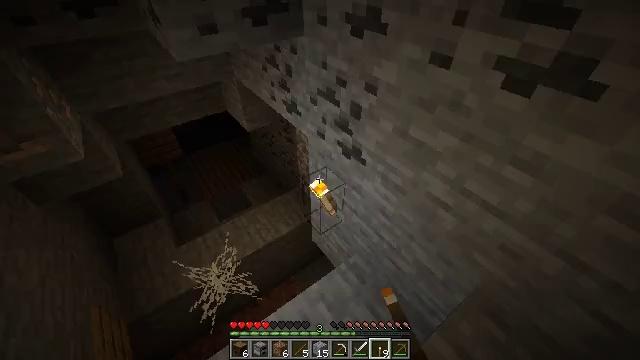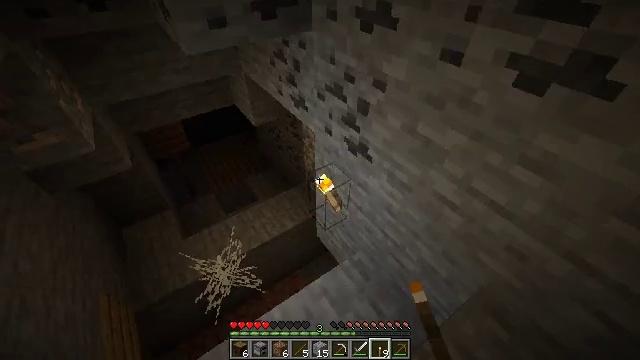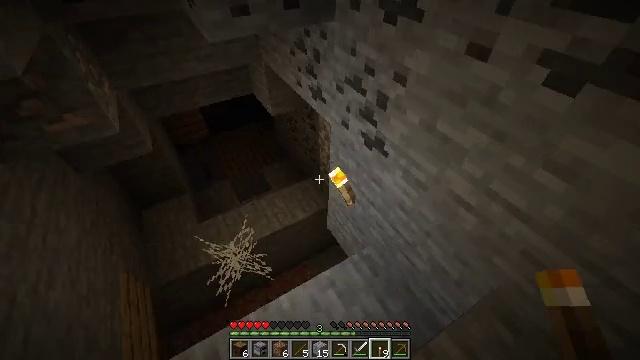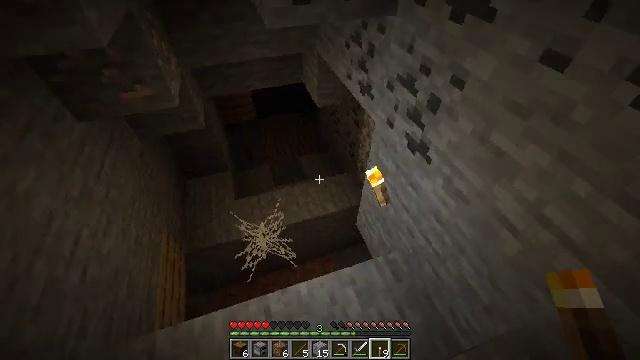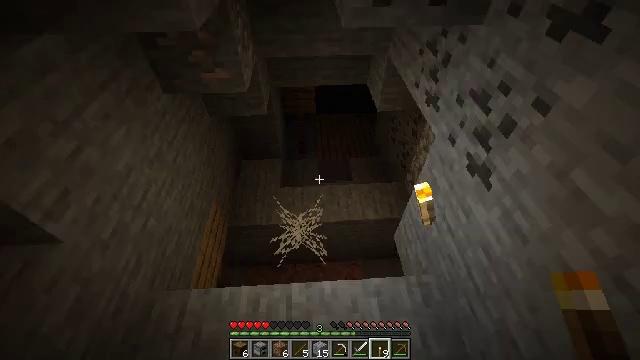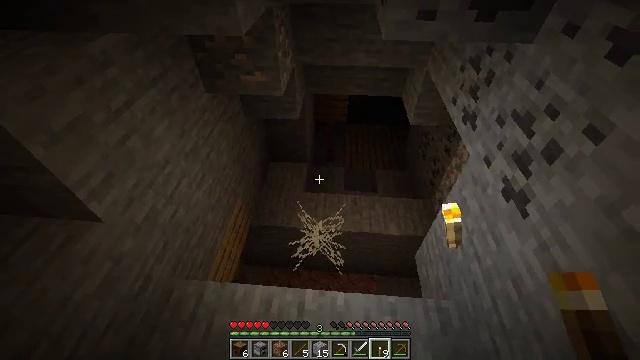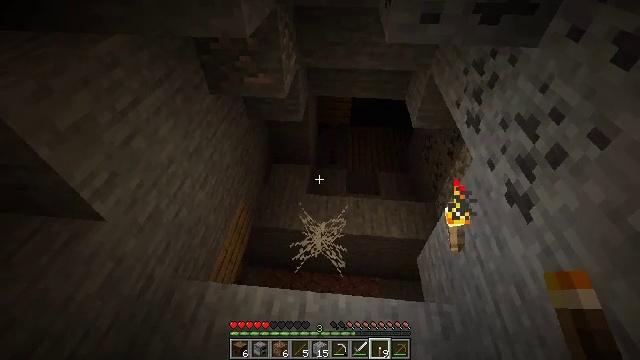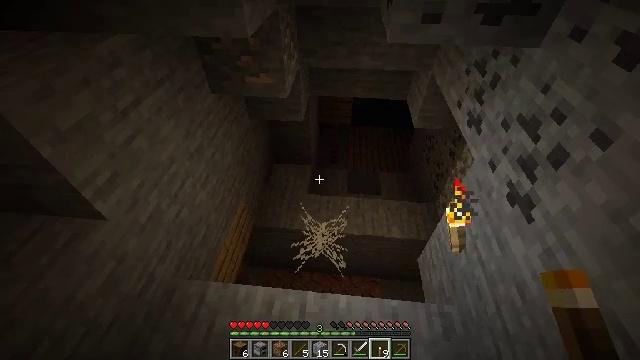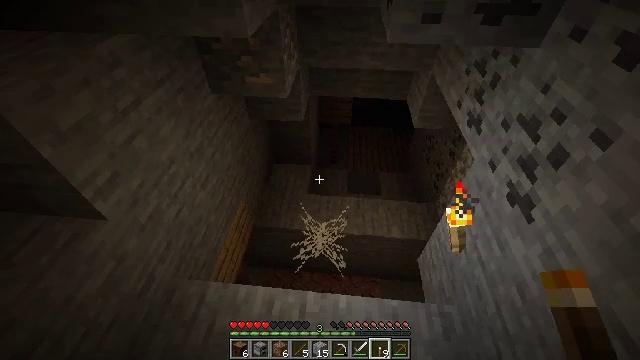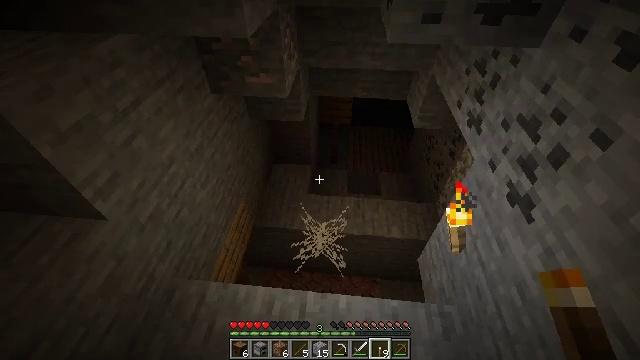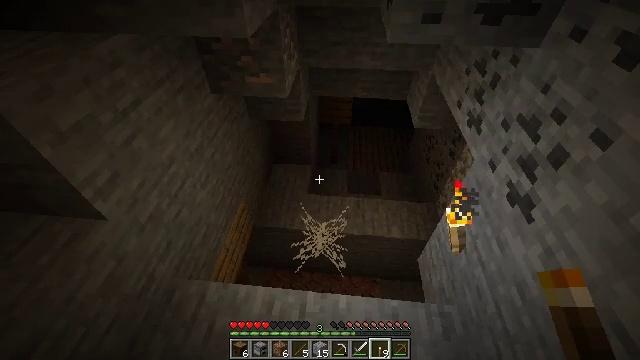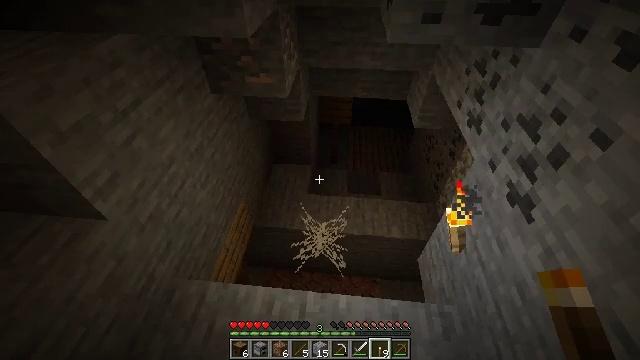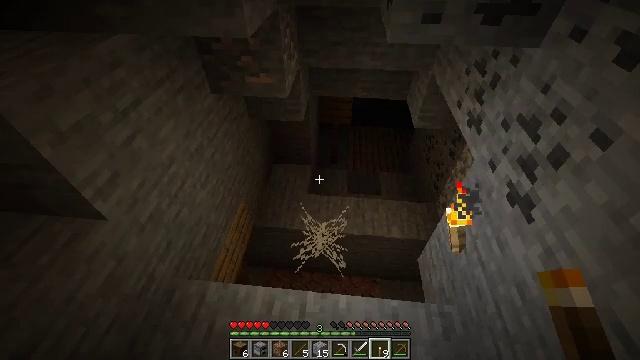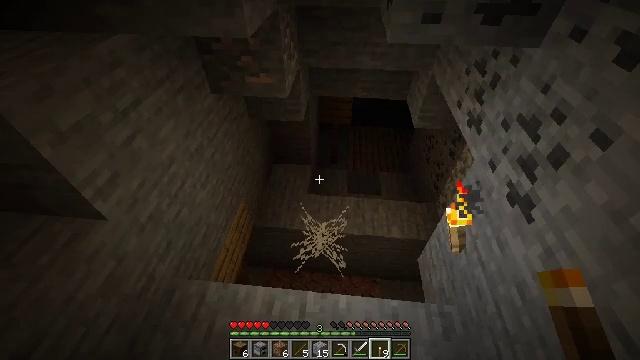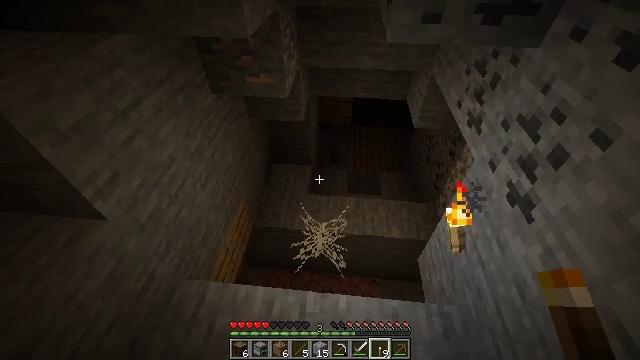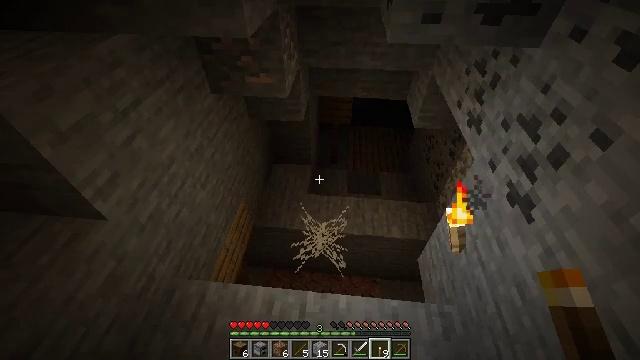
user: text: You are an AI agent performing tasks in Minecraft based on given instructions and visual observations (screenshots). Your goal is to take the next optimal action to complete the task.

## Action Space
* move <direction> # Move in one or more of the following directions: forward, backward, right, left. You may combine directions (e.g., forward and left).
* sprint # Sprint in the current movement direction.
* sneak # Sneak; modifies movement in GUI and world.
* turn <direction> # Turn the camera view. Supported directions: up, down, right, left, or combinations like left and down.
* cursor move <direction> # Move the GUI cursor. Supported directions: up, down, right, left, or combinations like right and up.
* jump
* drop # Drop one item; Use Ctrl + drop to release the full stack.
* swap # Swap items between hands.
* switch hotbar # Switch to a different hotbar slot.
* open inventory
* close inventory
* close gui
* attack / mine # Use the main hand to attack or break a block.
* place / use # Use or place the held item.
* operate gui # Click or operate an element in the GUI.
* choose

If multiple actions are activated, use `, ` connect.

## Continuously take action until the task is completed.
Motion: motion action
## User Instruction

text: Collect cobweb using shears for string.
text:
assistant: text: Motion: turn left
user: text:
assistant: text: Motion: turn left and down
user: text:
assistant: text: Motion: turn left and down
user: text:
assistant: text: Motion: turn left
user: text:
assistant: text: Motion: turn left and up
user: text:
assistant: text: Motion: no_op
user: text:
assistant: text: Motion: no_op
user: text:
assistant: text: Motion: no_op
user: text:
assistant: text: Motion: no_op
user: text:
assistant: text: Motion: no_op
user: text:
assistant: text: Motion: no_op
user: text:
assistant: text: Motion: no_op
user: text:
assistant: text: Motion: no_op
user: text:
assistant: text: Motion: no_op
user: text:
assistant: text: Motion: no_op
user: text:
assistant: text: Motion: no_op
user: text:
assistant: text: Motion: no_op
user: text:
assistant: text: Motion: no_op
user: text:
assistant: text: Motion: no_op
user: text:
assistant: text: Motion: no_op
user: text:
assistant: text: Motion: turn right and down
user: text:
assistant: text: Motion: turn right and down
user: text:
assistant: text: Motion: turn down
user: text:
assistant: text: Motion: no_op
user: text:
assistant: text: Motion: no_op
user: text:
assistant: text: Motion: move left
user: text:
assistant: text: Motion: move left
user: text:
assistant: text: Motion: move forward and move left
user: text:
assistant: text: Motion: move forward and move left
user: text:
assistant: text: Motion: move forward